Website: home-depot
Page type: customer-info-address
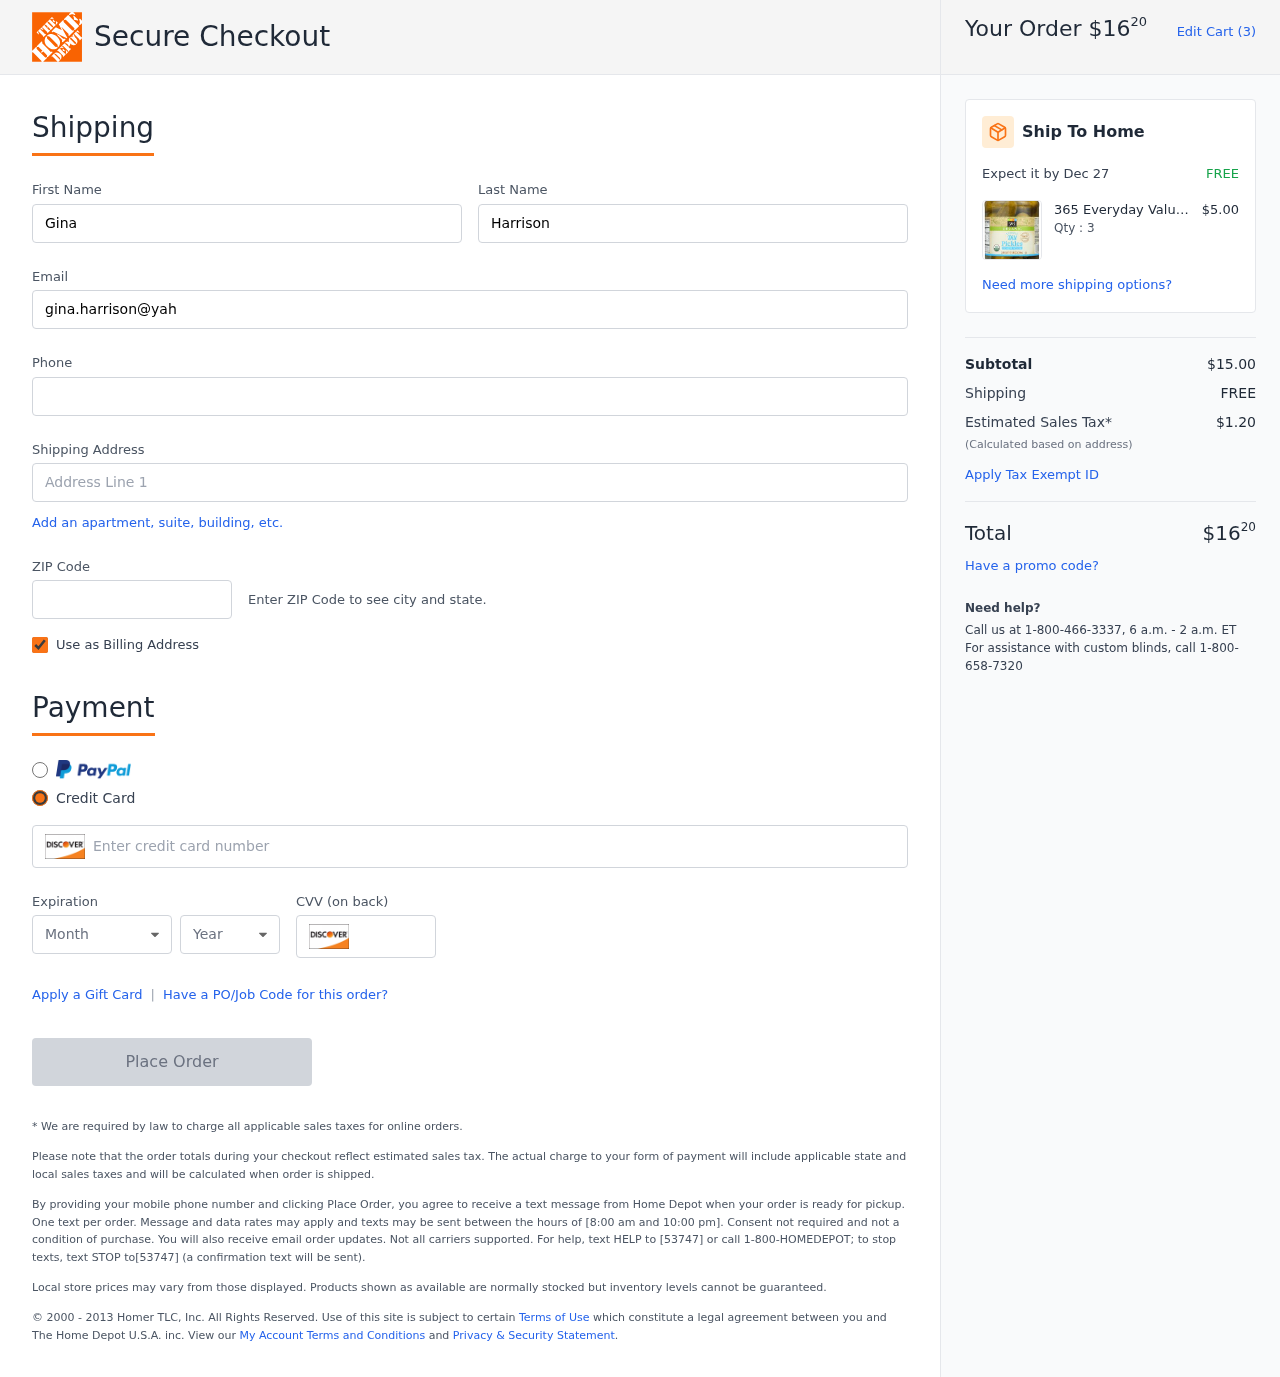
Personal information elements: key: PII_CARD_CVV
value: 171
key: PII_CARD_EXPIRY_MONTH
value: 01
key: PII_CARD_EXPIRY_YEAR
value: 28
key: PII_CARD_NUMBER
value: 6517 1858 1047 3647
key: PII_EMAIL
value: gina.harrison@yahoo.com
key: PII_FIRSTNAME
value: Gina
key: PII_LASTNAME
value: Harrison
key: PII_PHONE
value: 3165488078
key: PII_POSTCODE
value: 68777
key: PII_STREET
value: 7226 Gloria Mews Suite 770
Product elements: key: PRODUCT1_BRAND
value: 365 Everyday Value
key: PRODUCT1_NAME
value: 365 Everyday Value, Organic Dill Pickles, 24 fl oz
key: PRODUCT1_NAME
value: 365 Everyday Value, ...
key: PRODUCT1_PRICE
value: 5
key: PRODUCT1_QUANTITY
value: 3
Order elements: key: ORDER_TOTAL
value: $1620
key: ORDER_NUM_ITEMS
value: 3
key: ORDER_DELIVERY_DATE
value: Dec 27
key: ORDER_SUBTOTAL
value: $15.00
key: ORDER_SHIPPING_COST
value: FREE
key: ORDER_TAX
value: $1.20